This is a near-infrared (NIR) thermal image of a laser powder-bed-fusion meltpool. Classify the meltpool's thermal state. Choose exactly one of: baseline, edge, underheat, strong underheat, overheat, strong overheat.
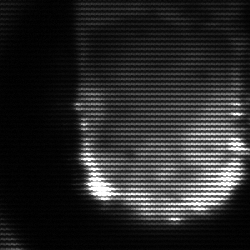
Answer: baseline